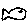
Label: fish